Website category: phone
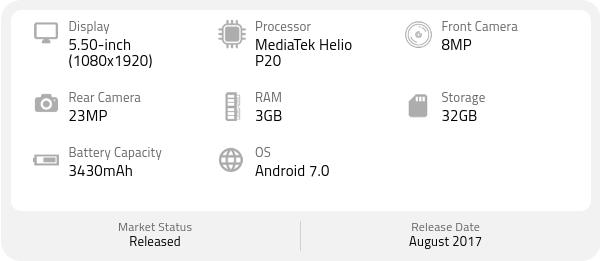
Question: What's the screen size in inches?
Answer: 5.50-inch

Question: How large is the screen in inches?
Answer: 5.50-inch

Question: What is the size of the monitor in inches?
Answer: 5.50-inch

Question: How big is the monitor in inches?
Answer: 5.50-inch

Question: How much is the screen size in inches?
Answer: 5.50-inch

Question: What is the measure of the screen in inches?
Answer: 5.50-inch

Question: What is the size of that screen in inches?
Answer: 5.50-inch

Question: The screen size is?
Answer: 5.50-inch

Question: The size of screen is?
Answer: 5.50-inch

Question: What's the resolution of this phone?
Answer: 1080x1920

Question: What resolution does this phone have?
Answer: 1080x1920

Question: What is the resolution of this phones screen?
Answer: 1080x1920

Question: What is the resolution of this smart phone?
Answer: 1080x1920

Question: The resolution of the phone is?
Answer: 1080x1920

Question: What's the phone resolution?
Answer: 1080x1920

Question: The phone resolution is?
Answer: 1080x1920

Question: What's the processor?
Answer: MediaTek Helio P20

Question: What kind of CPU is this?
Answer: MediaTek Helio P20

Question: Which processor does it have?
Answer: MediaTek Helio P20

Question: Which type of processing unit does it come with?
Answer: MediaTek Helio P20

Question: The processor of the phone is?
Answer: MediaTek Helio P20

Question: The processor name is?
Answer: MediaTek Helio P20

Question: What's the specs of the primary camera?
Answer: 23MP

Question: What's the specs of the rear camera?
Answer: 23MP

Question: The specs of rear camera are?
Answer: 23MP

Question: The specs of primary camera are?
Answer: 23MP

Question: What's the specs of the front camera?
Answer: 8MP

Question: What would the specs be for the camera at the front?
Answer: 8MP

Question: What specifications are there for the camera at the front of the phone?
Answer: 8MP

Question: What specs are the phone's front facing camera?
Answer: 8MP

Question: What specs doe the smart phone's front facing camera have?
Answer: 8MP

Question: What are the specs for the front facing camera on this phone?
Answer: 8MP

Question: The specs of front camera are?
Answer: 8MP

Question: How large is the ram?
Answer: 3GB

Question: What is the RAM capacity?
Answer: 3GB

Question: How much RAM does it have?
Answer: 3GB

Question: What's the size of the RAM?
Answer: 3GB

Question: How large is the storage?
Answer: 32GB

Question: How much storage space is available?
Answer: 32GB

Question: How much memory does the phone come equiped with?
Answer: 32GB

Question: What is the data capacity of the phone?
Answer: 32GB

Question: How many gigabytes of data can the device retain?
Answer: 32GB

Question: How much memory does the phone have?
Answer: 32GB

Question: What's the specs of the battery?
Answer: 3430mAh

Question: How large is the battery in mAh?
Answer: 3430mAh

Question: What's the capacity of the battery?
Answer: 3430mAh

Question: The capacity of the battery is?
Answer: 3430mAh

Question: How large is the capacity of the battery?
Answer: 3430mAh

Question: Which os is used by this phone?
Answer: Android 7.0

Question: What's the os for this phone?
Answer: Android 7.0

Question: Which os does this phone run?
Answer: Android 7.0

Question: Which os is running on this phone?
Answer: Android 7.0

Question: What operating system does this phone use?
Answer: Android 7.0

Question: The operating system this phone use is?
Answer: Android 7.0

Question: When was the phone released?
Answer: August 2017

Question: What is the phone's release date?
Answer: August 2017

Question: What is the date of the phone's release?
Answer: August 2017

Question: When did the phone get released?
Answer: August 2017

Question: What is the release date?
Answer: August 2017

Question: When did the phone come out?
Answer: August 2017

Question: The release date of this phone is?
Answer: August 2017